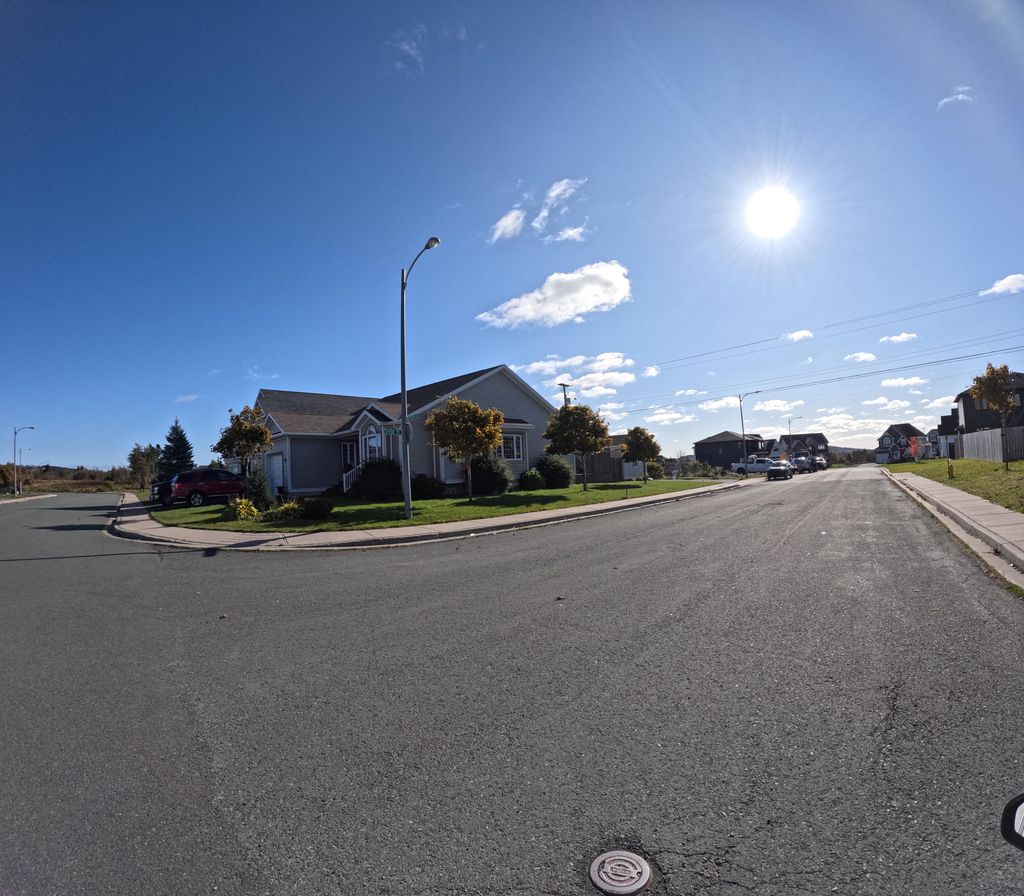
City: st_johns